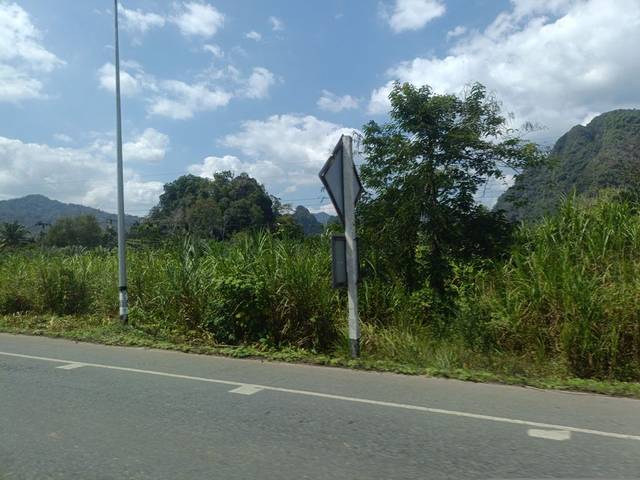
Region: Thailand
Coordinates: 8.891, 98.534